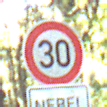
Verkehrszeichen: Geschwindigkeit30
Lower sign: HinweiseAufGefahrenDurchVerbaleAngabe10
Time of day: Midday
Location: Outdoor (Nature)
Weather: Clear
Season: NotSpecified
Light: Natural